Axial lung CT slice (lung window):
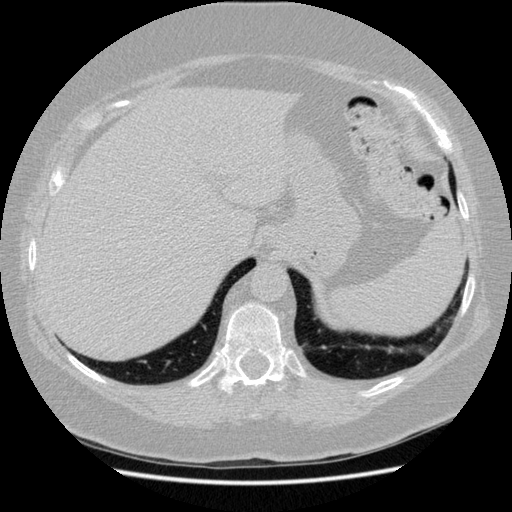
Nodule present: no